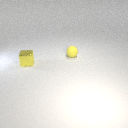
small yellow metal cube in front of small yellow rubber sphere